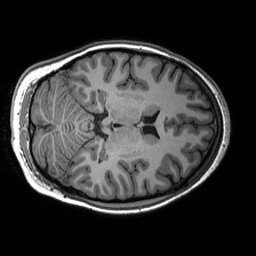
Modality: T1w
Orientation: axial
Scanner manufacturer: siemens
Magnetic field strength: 3 T
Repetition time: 2.53 s
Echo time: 0.00288 s